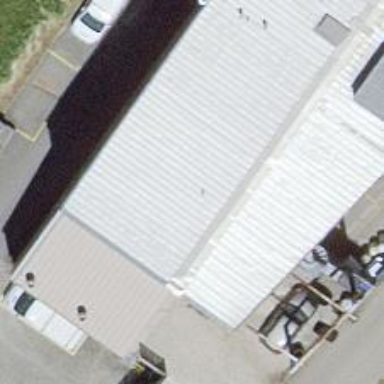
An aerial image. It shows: Car repair shop.